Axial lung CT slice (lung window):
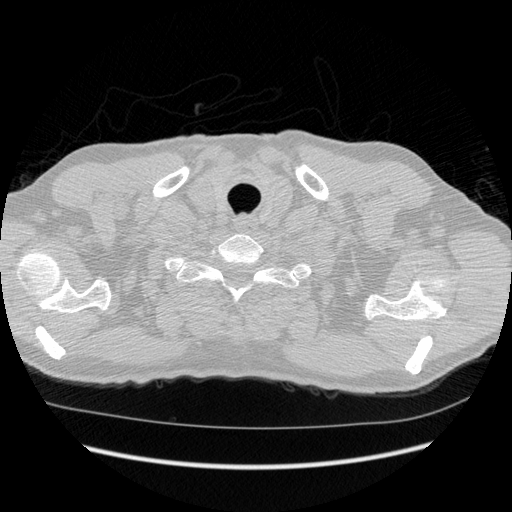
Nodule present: no